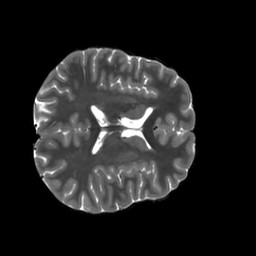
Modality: T2w
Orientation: axial
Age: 22
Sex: female
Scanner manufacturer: siemens
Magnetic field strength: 3 T
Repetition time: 3.2 s
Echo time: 0.566 s